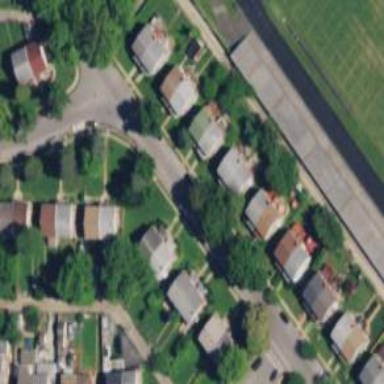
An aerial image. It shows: Neighborhood.